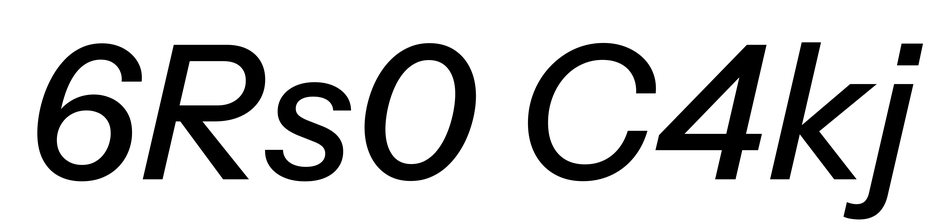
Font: InstrumentSans-Italic_Medium_Italic